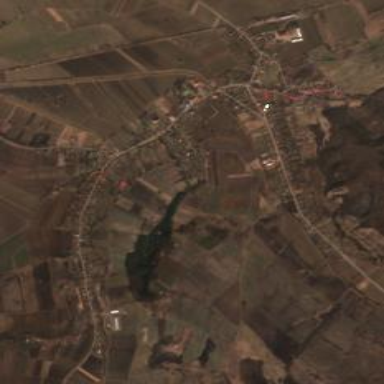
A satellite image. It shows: Residential area in village.